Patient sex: M
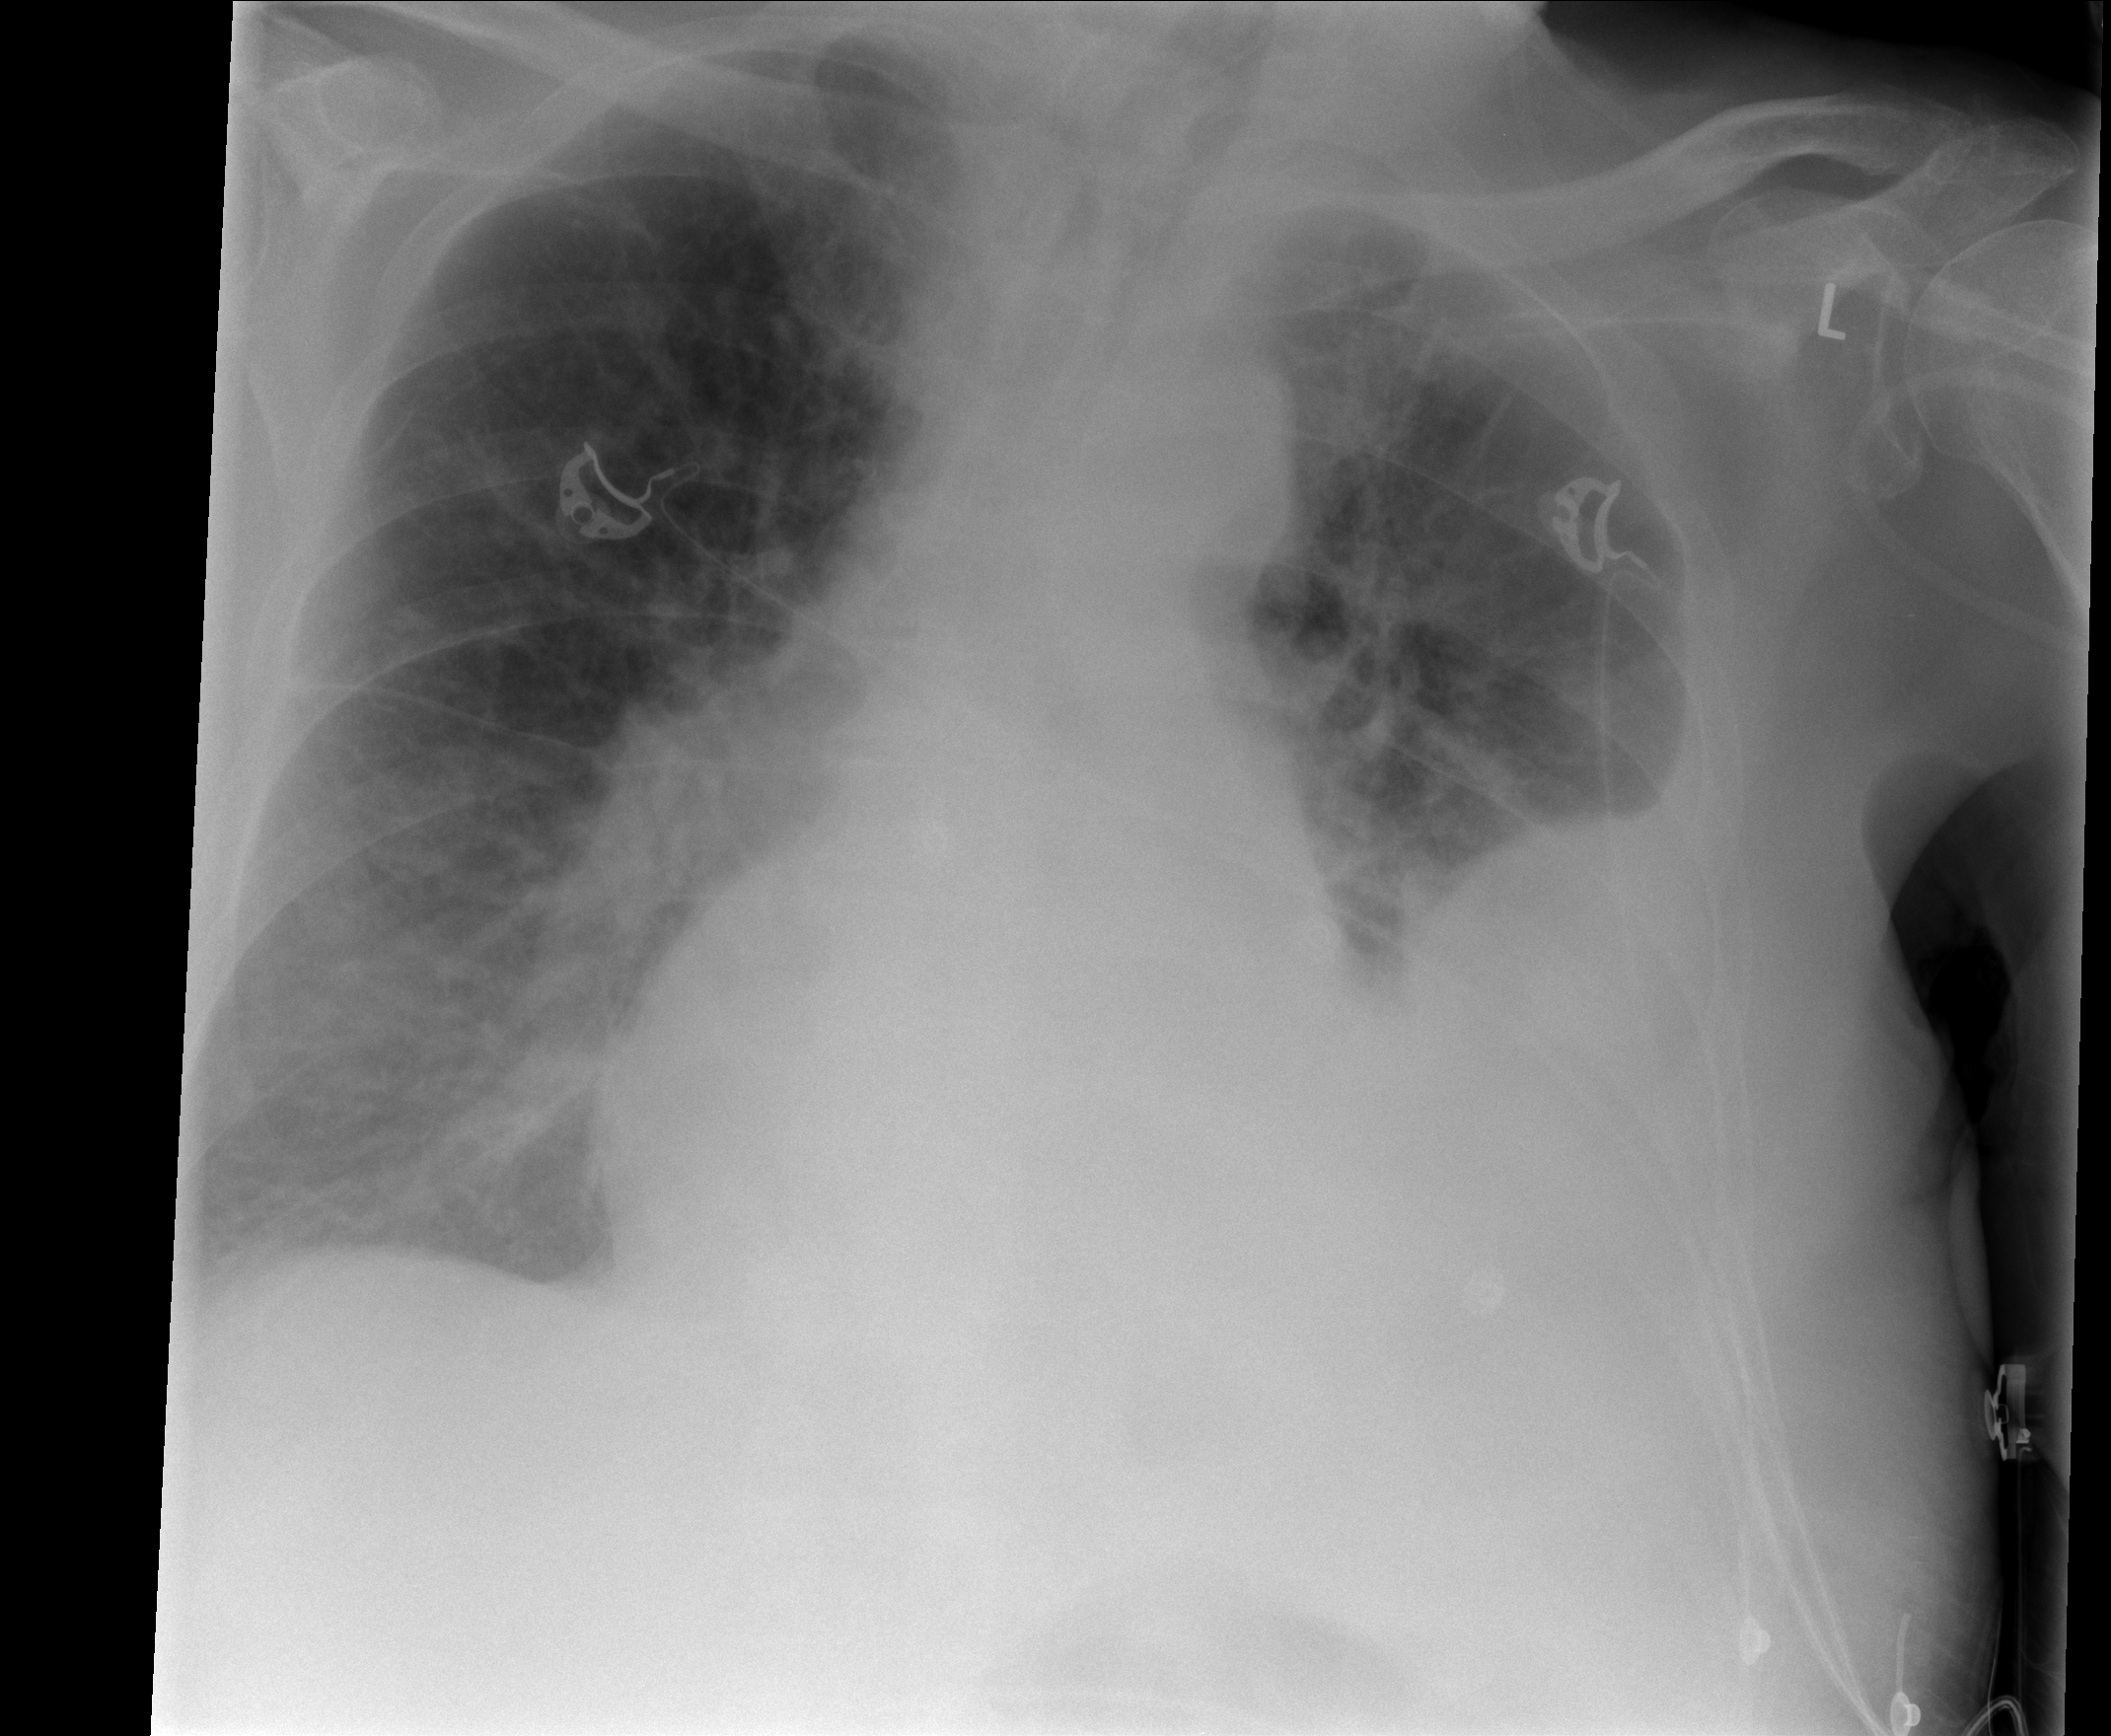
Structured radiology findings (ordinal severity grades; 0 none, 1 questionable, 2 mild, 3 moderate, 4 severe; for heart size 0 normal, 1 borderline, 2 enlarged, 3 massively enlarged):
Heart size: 0
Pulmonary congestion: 2
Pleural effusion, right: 0
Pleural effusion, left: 3
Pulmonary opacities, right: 0
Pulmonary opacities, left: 0
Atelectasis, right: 2
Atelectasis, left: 2